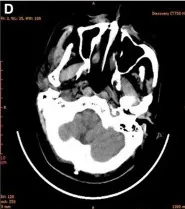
Brain CT before discharge. Skull base level.
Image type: radiology (ct)